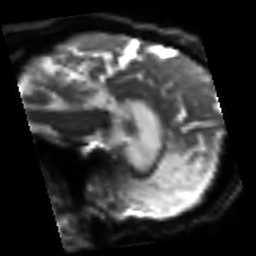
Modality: sbref
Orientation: sagittal
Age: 69
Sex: male
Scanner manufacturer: siemens
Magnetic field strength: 3 T
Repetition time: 3.2 s
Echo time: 0.081 s